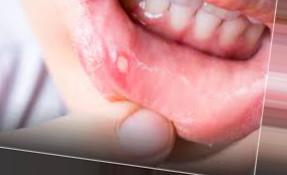
Condition: Mouth Ulcer